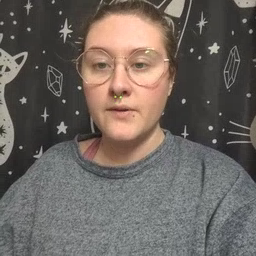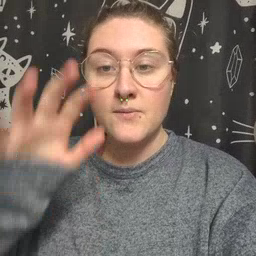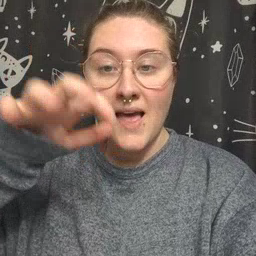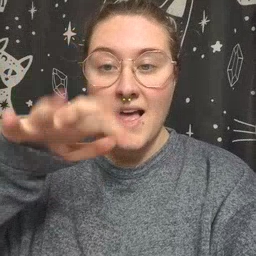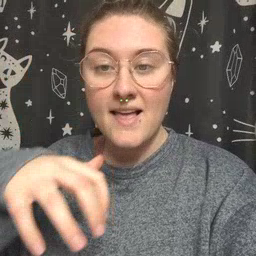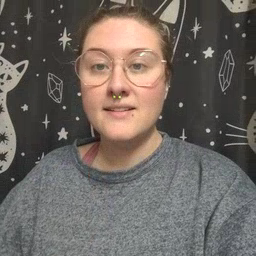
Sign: rain